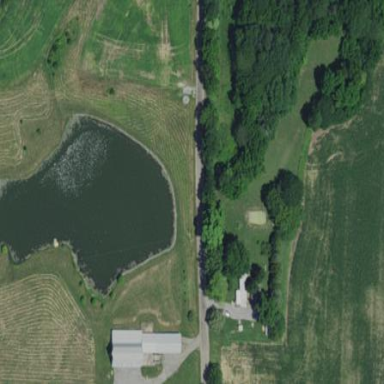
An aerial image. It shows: Serene pond surrounded by nature.